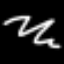
Label: squiggle